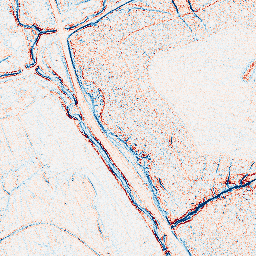
Category: edge_preserving
Decomposition family: anisotropic_diffusion
Decomposition parameters: iterations: 5
kappa: 100
gamma: 0.05
Upsampling method: quintic
Upsampling parameters: scale: 4
Upsampling scale: 4